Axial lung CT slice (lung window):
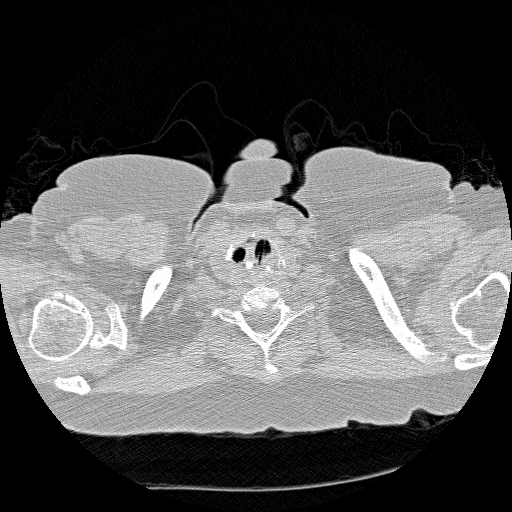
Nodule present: no